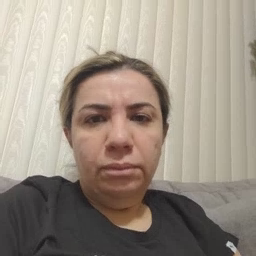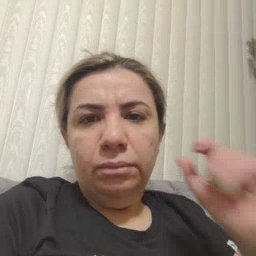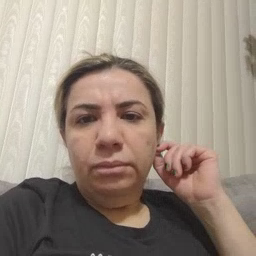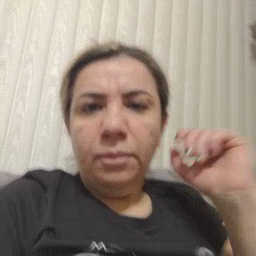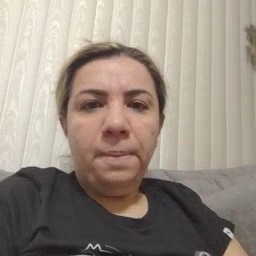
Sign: ear